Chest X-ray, AP view. Patient: 55 years old, sex F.
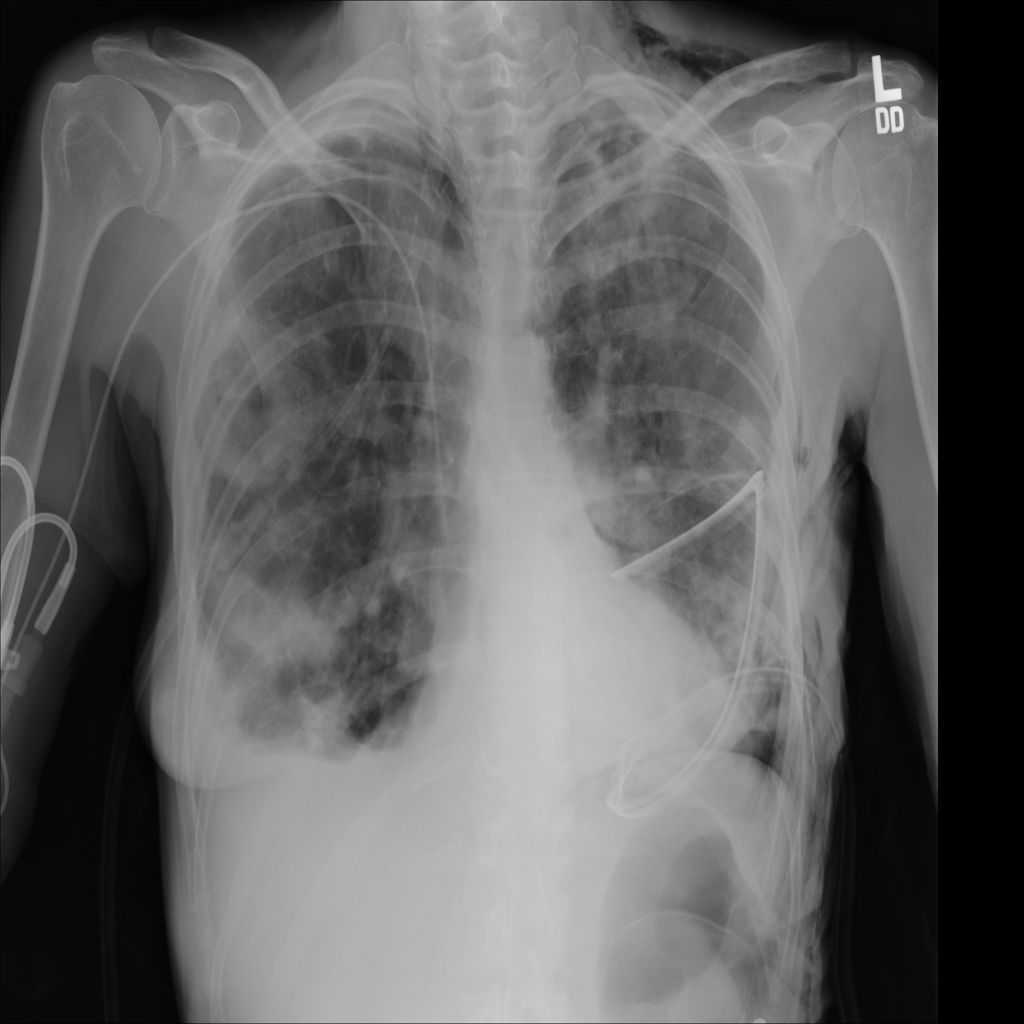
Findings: Effusion, Emphysema, Infiltration, Pneumothorax